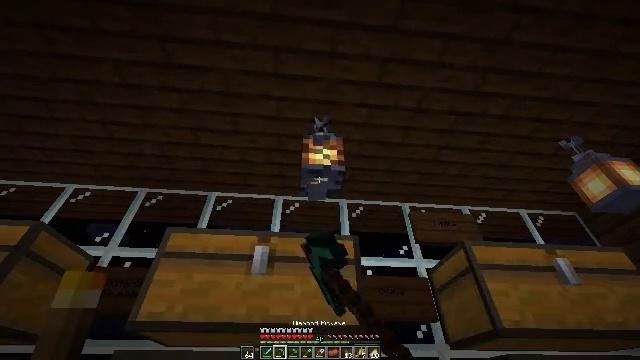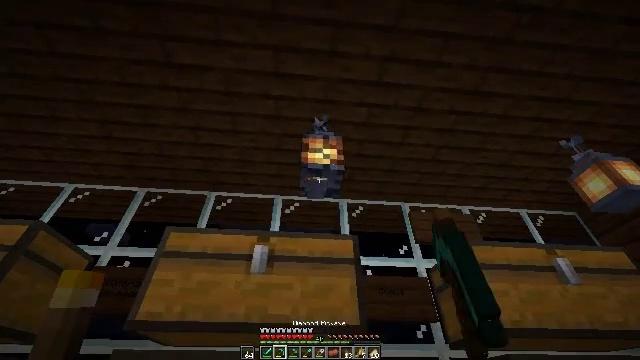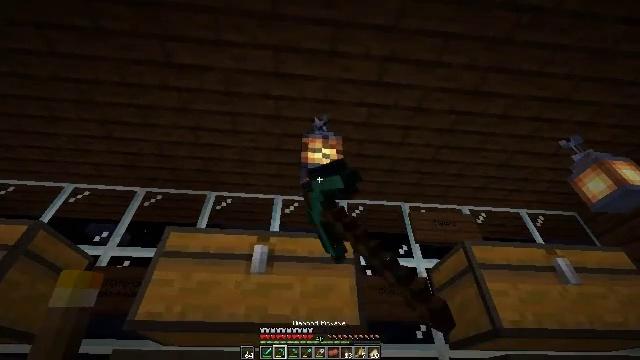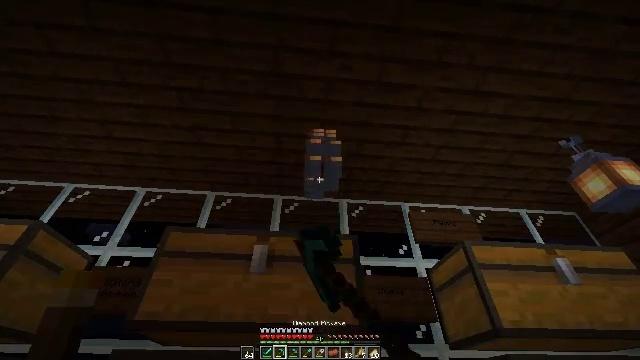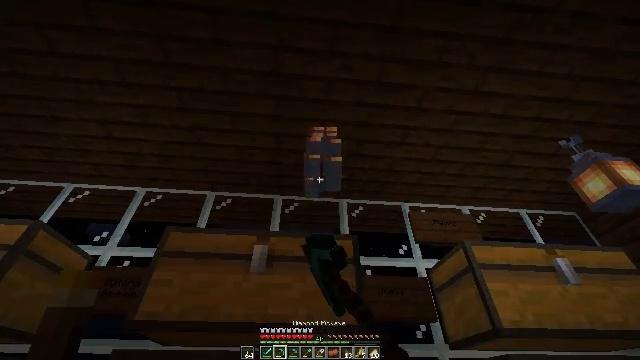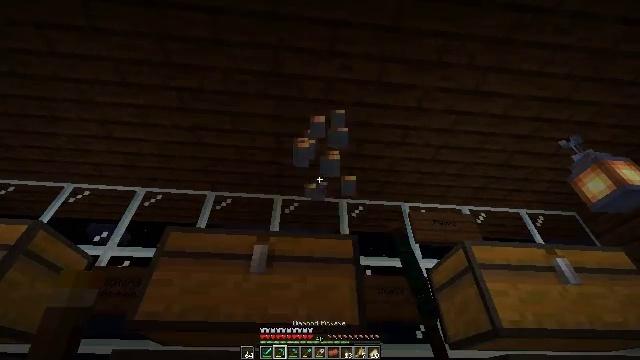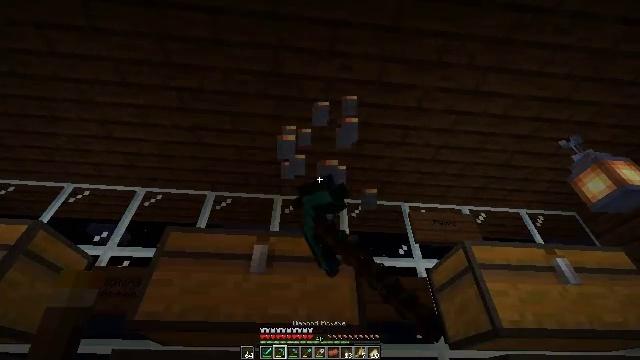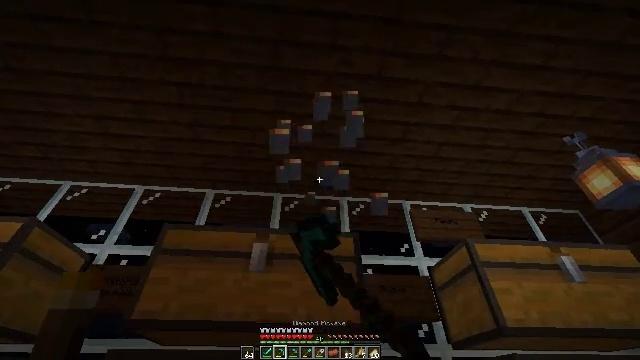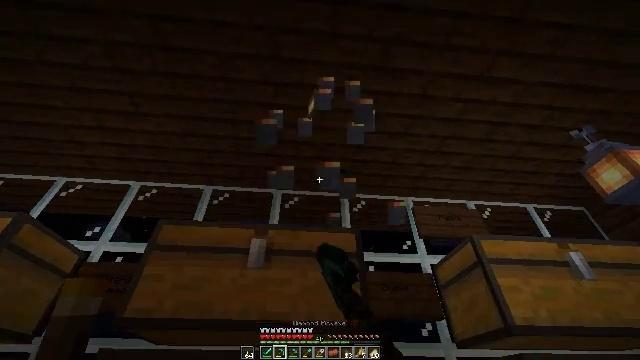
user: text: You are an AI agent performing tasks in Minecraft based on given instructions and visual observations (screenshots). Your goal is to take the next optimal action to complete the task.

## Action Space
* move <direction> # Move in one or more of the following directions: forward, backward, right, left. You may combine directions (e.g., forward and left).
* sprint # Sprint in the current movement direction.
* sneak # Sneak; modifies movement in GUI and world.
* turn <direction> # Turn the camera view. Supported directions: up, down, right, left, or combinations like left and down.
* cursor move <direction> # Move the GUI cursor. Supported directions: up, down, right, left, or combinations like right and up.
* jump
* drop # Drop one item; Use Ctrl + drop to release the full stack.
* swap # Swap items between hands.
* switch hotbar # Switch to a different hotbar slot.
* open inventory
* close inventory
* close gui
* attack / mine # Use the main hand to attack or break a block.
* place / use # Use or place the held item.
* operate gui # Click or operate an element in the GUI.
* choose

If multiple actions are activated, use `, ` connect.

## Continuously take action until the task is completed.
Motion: motion action
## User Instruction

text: Break the lantern to collect it.
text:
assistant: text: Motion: attack / mine
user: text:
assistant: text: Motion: attack / mine
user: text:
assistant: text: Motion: attack / mine
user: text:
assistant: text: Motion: attack / mine
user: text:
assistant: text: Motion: attack / mine
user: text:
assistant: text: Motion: attack / mine
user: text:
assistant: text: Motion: move forward, attack / mine
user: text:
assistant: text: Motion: move forward, attack / mine
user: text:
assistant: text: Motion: attack / mine